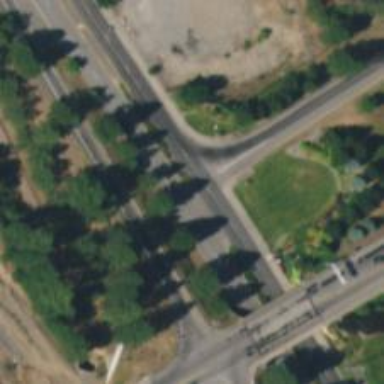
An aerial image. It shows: Trunk link highway.